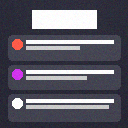
Screen state: on